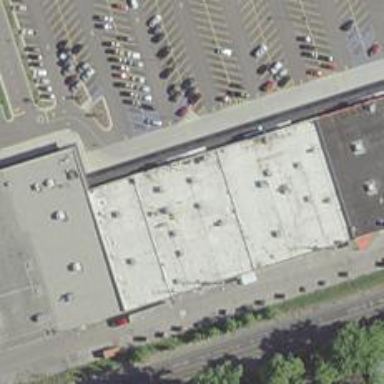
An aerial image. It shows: Post office.